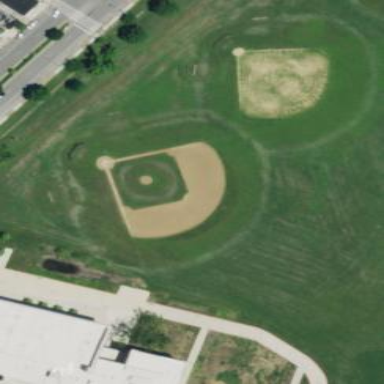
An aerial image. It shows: Baseball pitch for leisure land.